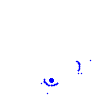
Particle: electron